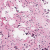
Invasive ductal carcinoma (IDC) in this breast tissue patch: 1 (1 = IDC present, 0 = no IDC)